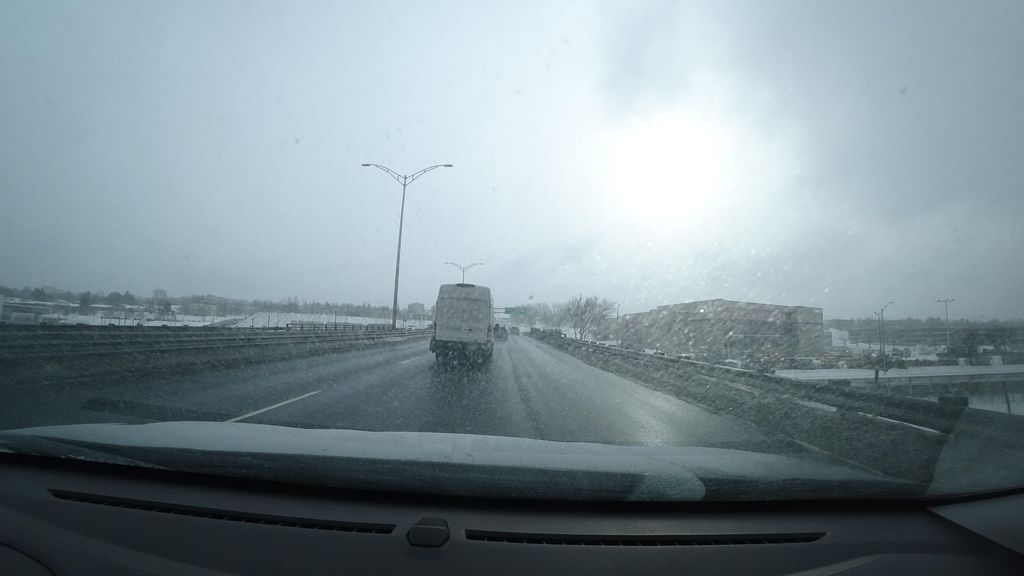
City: quebec_city